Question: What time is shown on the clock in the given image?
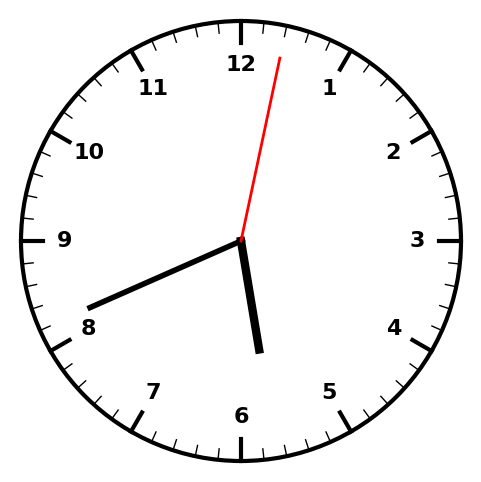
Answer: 05:41:02